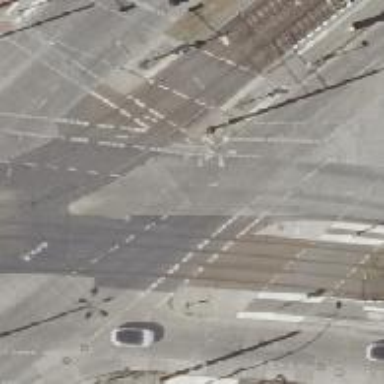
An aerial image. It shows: Tram level crossing on railway.